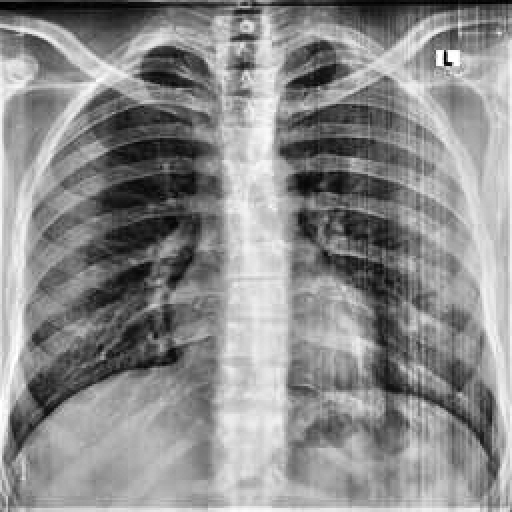
Finding: NORMAL